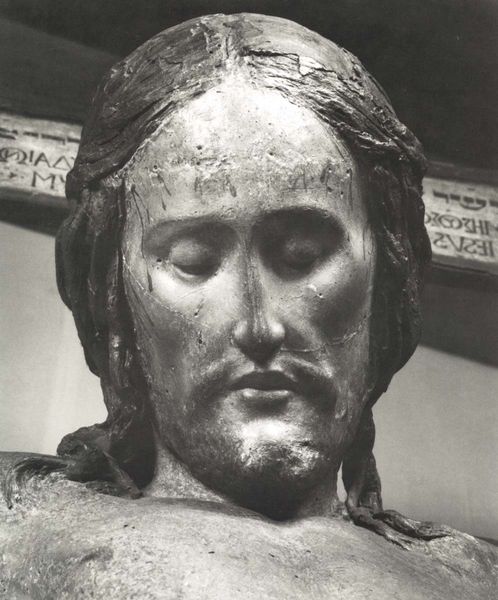
Titel: Kruzifix
Künstler: Michelangelo
Institution: Florenz, Casa Buonarotti
Schlagwörter: kopf, haar, holz, mund, nase, bart, augen, gesicht, tod, tot, kirche, figur, haare, lange haare, lippen, scheitel, skulptur, schrift, inschrift, büste, bronze, plastik, geschlossen, blut, kreuz, geschlossene augen, christus, jesus, kreuzigung, narbe, sterben, wunden, griechisch, dornen, kruzifix, christentum, dornenkrone, tränen, holzskulptur, blutstropfen, inri, schmerzensmann, ecce homo, narben, omega, alpha, golgota, kirchenschmuck, crucifix, dornenkrone fehlt, gesenkte lider